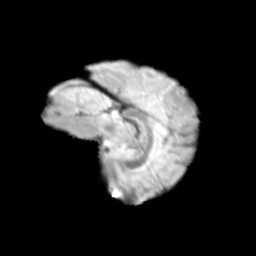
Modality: T2w
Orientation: sagittal
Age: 12
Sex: female
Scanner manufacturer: siemens
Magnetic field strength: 3 T
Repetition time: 3.8 s
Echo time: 0.07 s